Question:
Hi,
I have a requirement where the UI has to be dynamically generated. Please see the above image. Step 1 consists of a Dialog with a jcombobox and and jbutton. When I click the "+" button in step 1, a new row should get dynamically added to the jdialog, this is shown in Step 2. Similarly, more rows can be added using the "+" button. Pressing the "-" button should remove the row. Also, the JDialog should have a vertical scroll bar when necessary. I have been trying Grid layout but to no avail. Any help will be appreciated.
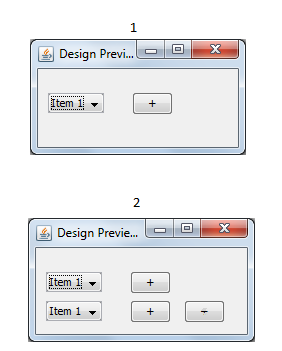
Answer: Try this <URL> has an example to add/ remove jbuttons on runtime